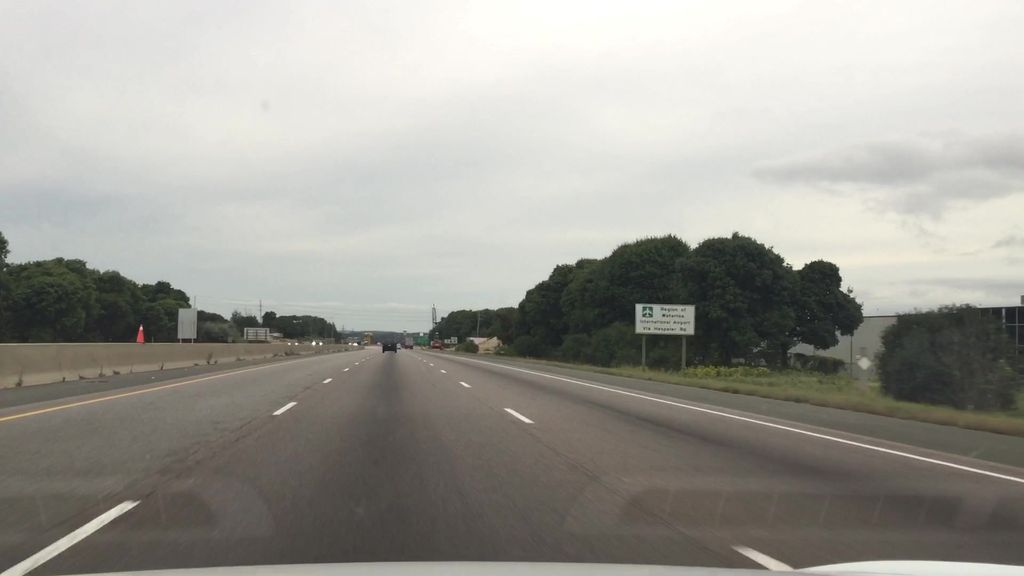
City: kitchener-waterloo